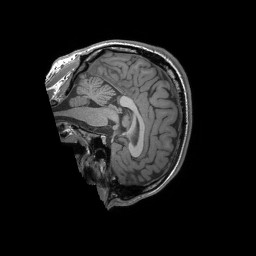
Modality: T1w
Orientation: sagittal
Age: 29
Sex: male